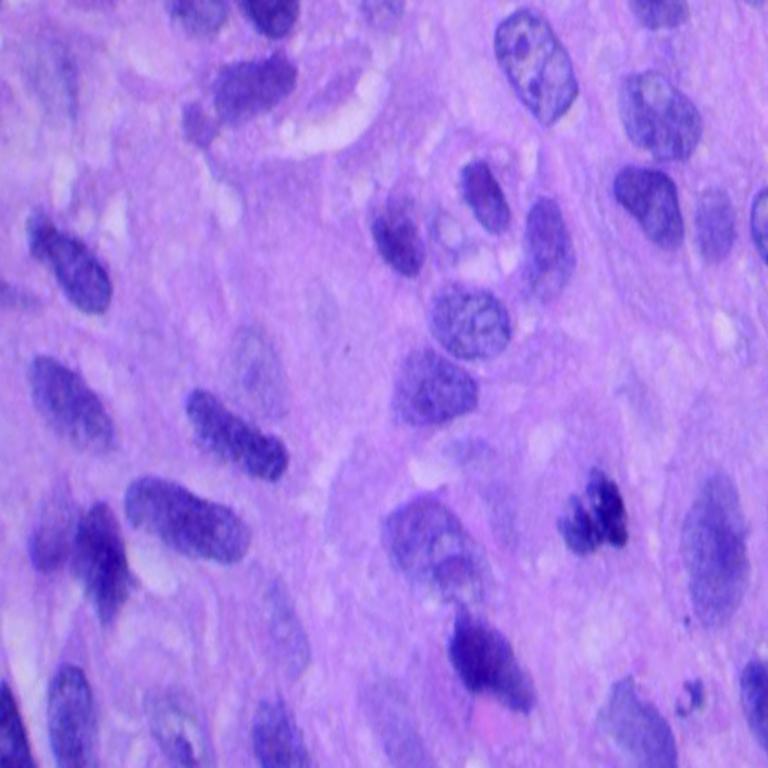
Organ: lung
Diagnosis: squamous carcinomas